Question:
All the thing are disappear, but it can be dragged to IB..
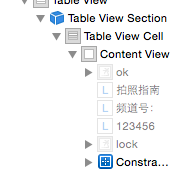
Answer: Because,the objects is set up in one size class and you view it in another
Check here

Also,you can check which size class it is installed here.